Question: When I start Micronaut project, in the IntelliJ it shows me at the Run box error that
> Caused by: java.lang.ClassNotFoundException: org.fusesource.jansi.WindowsAnsiOutputStream
I know that is something which makes console output better, but I didn't found how fix it. Project ran successfully, but I want to try fix it...

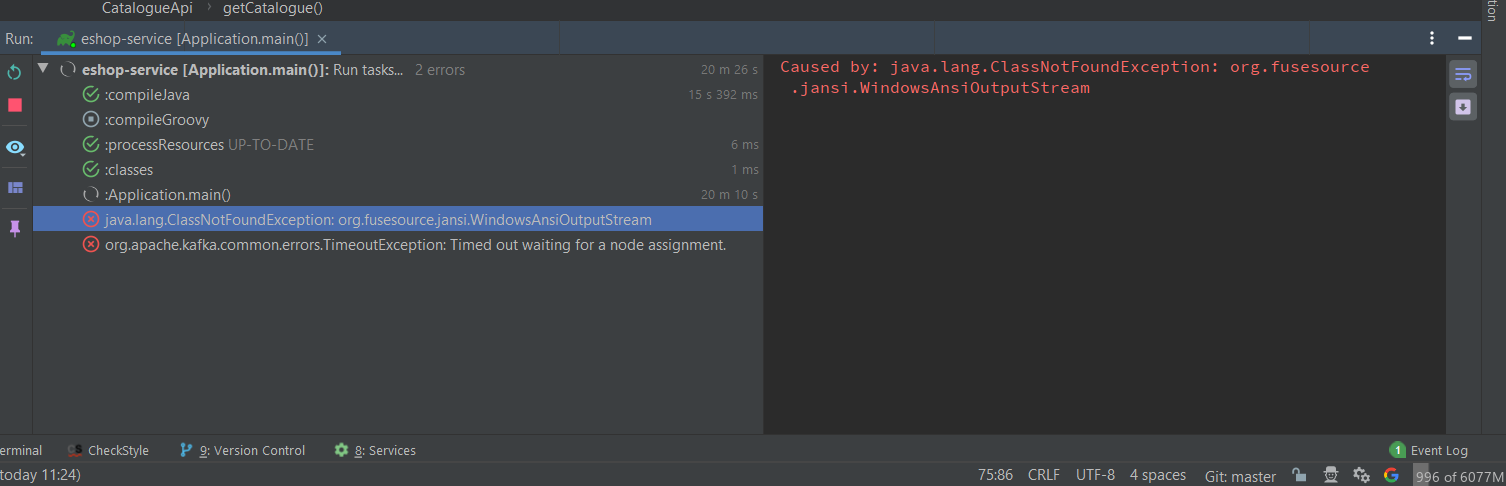
Answer: It is a problem with colored logging in Logback on Windows. To workaround that you can set 'withJansi' to 'false' in config file:
'''
<configuration>
<appender name="STDOUT" class="ch.qos.logback.core.ConsoleAppender">
<withJansi>false</withJansi>
<encoder>
<pattern>%cyan(%d{HH:mm:ss.SSS}) %gray([%thread]) %highlight(%-5level) %magenta(%logger{36}) - %msg%n</pattern>
</encoder>
</appender>
...
</configuration>
'''
There is also an Issue created for that, see: <URL>